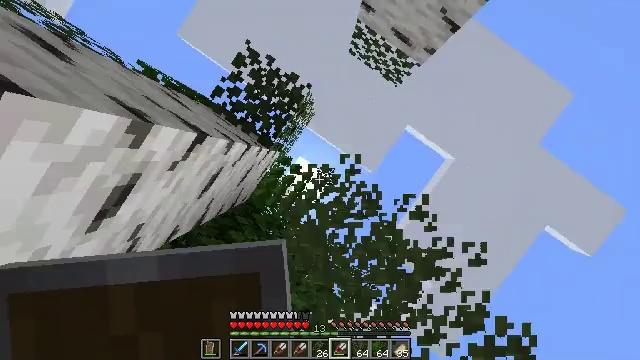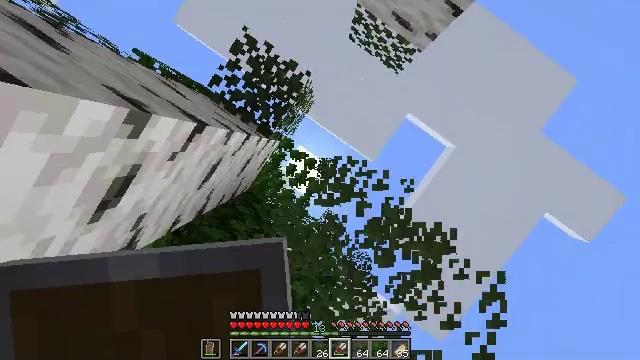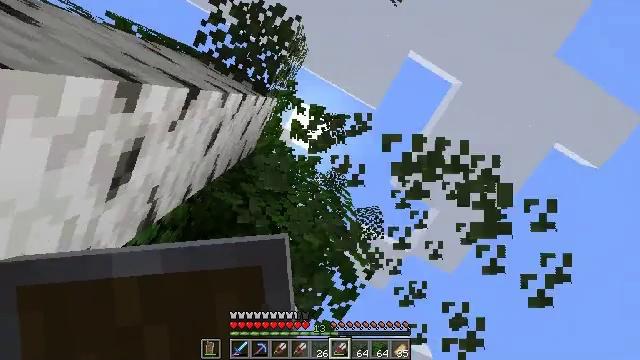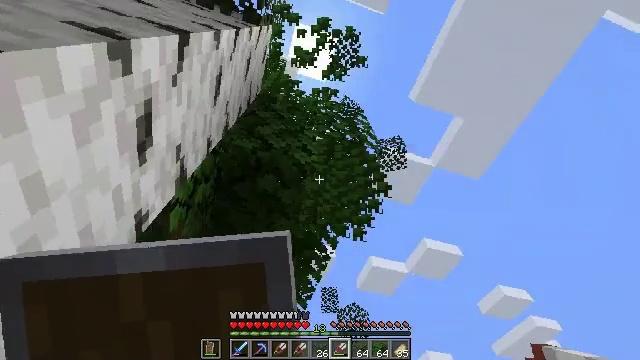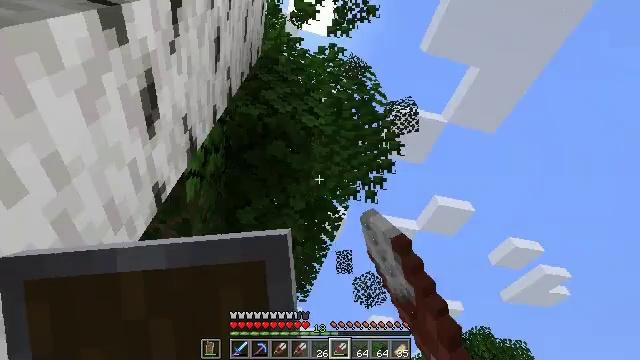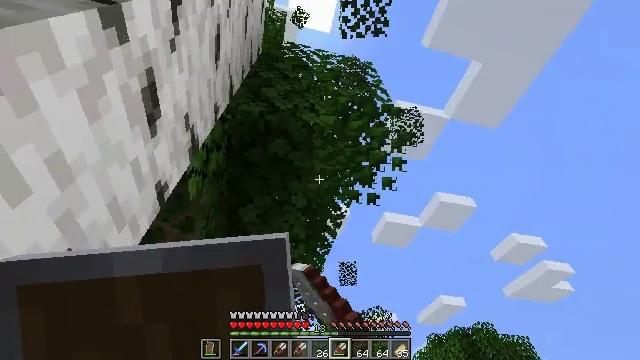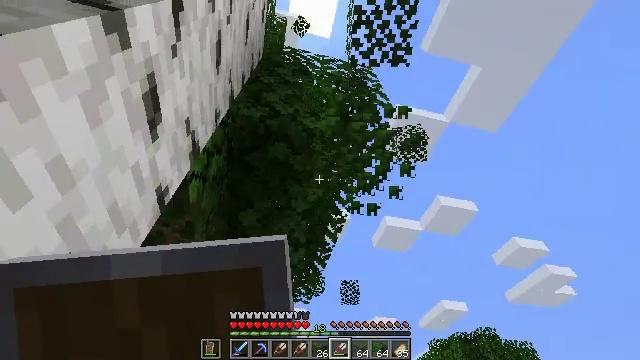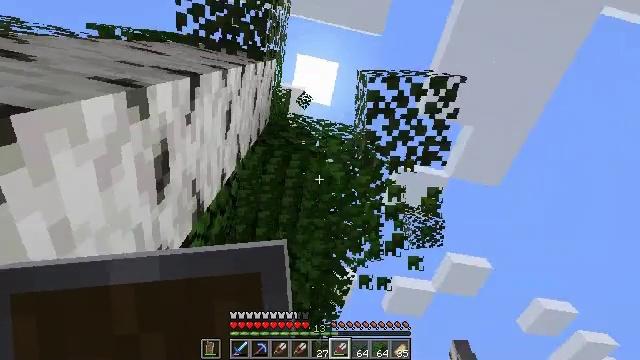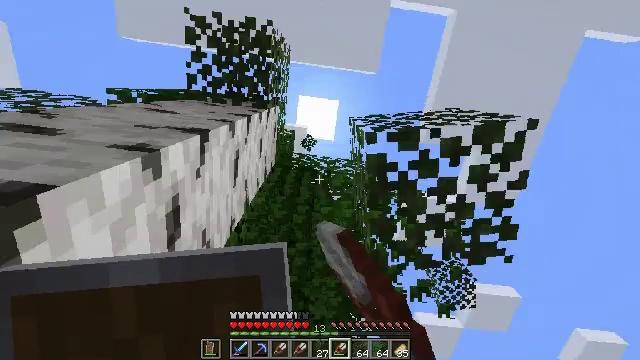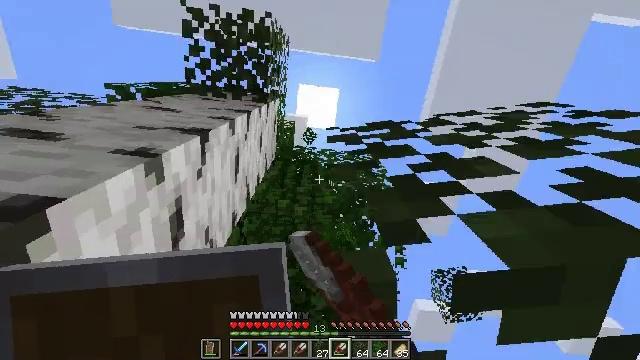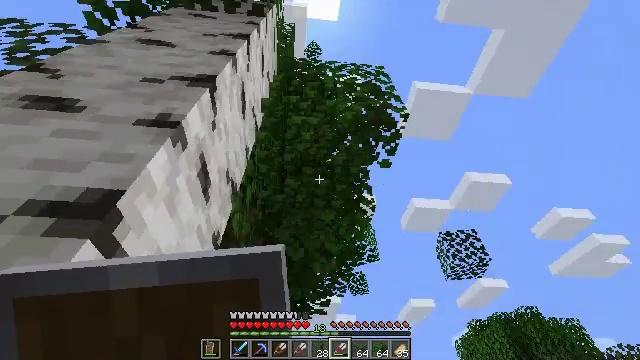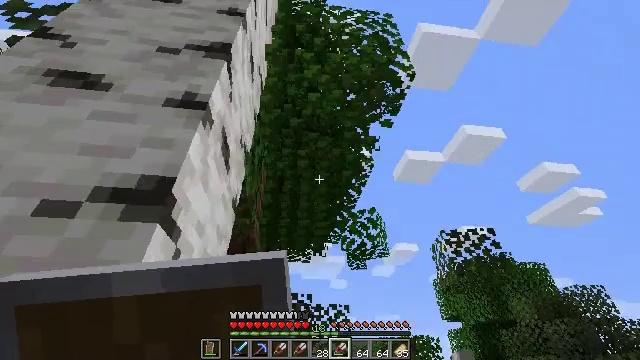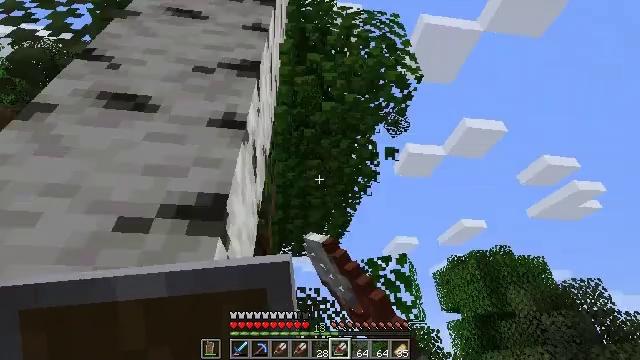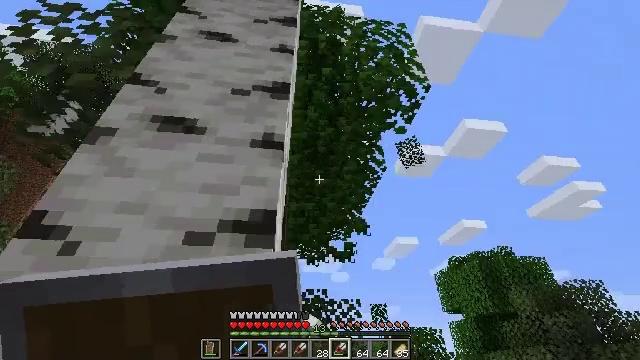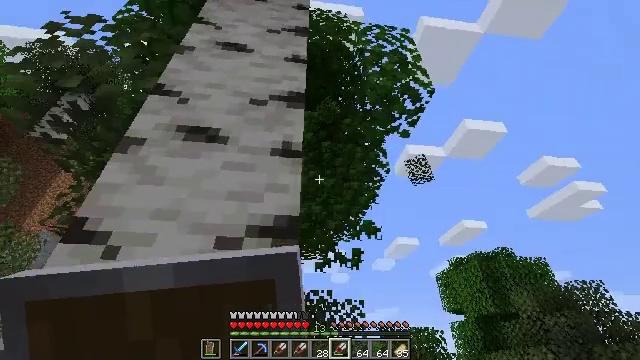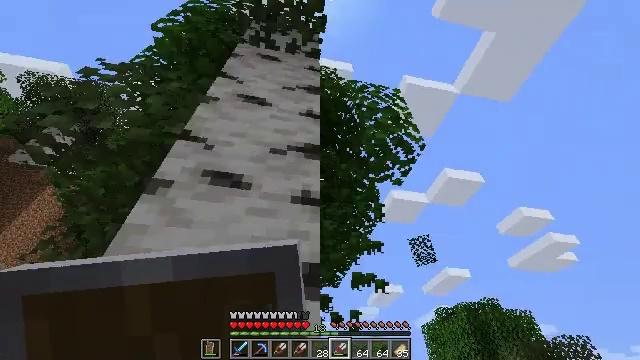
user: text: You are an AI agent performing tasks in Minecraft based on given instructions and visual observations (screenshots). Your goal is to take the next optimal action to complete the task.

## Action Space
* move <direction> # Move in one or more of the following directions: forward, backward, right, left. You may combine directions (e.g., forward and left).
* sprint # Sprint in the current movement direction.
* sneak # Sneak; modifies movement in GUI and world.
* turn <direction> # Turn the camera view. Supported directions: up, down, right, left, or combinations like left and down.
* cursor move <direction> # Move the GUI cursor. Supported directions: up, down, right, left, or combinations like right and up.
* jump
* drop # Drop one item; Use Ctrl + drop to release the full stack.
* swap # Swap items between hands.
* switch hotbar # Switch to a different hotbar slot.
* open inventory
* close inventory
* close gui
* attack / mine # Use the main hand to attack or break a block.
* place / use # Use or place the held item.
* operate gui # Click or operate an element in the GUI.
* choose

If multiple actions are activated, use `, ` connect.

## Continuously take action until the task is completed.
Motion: motion action
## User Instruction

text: Trim the tree by mining oak leaves.
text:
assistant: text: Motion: turn down, attack / mine
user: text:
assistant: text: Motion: turn left and down, attack / mine
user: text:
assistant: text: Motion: turn left and down, attack / mine
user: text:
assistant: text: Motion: turn left and down, attack / mine
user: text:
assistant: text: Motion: attack / mine
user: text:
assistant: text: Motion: attack / mine
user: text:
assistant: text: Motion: turn left and up, attack / mine
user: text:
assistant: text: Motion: move back, turn left and up, attack / mine
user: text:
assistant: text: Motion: move back, turn down, attack / mine
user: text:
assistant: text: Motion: move back and move left, turn left and down, attack / mine
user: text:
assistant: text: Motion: move back and move left, turn right and down, attack / mine
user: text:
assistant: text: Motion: move back and move left, turn down, attack / mine
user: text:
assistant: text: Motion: move back and move left, attack / mine
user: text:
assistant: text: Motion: move back and move left, attack / mine
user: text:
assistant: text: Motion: move left, turn right and up, attack / mine
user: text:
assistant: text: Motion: attack / mine